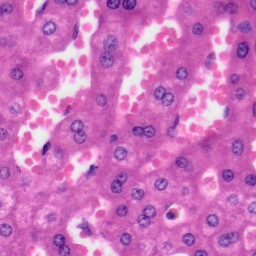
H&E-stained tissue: Liver